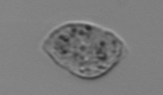
Label: Amoeba